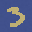
Label: 3